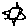
Label: sun